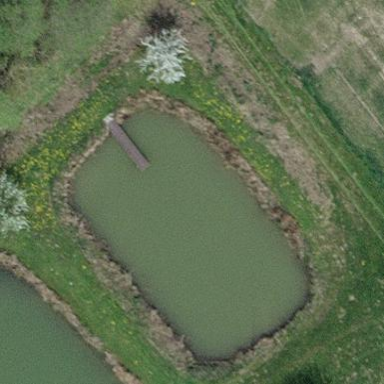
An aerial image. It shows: Pond with natural water.